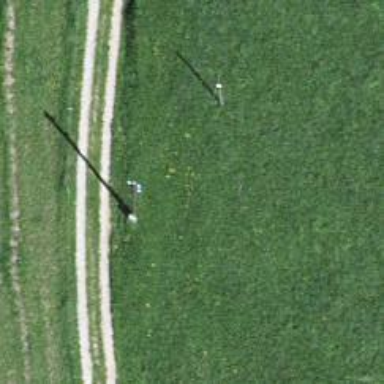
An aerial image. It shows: Minor power line.